Field crop: maize
Growth stage: 2
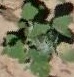
Species: chenopodium